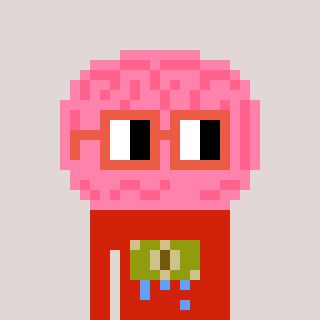
a pixel art character with square orange glasses, a brain-shaped head and a red-colored body on a warm background